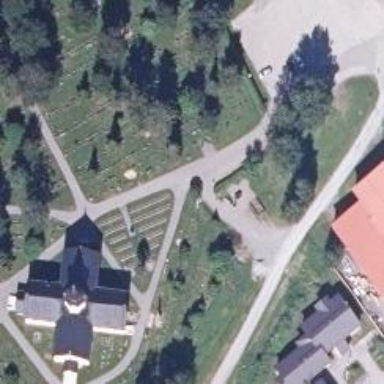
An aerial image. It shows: Historic memorial.